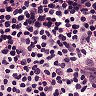
Metastatic tissue present: no